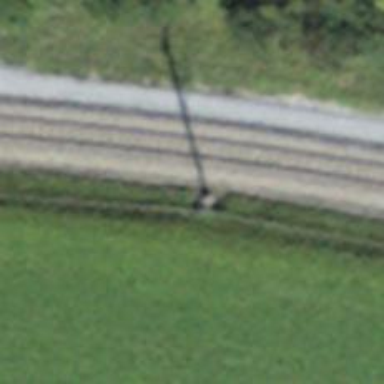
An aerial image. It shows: Power pole.